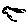
Label: bird